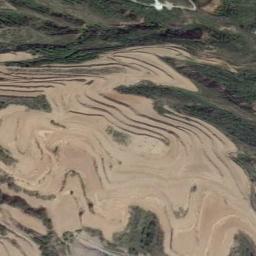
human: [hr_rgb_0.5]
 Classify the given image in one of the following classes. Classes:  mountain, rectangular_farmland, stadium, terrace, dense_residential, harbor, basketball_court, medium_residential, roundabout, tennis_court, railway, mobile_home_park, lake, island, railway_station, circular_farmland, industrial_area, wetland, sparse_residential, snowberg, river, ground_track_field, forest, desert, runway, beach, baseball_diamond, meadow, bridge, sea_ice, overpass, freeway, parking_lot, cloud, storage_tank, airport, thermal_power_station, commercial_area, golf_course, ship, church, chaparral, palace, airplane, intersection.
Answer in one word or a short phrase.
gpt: terrace